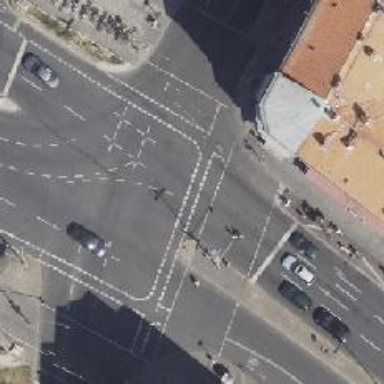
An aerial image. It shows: Asphalt cycleway with crossing equipped with traffic signals.